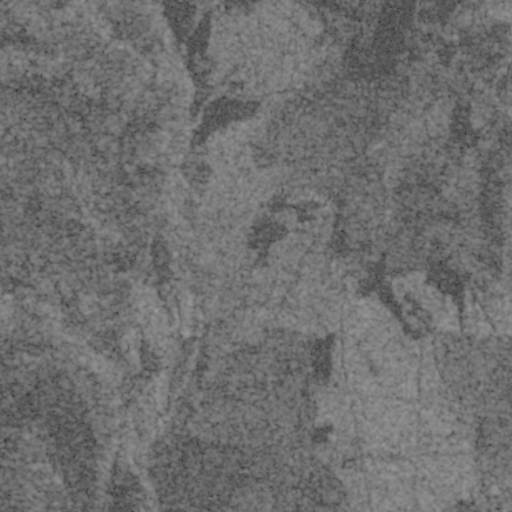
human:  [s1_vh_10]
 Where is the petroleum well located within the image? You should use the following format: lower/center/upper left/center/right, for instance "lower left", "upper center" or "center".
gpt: The petroleum well is located in the lower center of the image.
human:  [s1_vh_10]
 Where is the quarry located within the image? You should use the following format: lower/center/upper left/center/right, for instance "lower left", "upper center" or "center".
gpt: The quarry is located in the upper right of the image.
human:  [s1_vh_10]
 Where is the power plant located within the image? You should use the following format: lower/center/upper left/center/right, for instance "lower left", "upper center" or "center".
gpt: There is no power plant in the image.

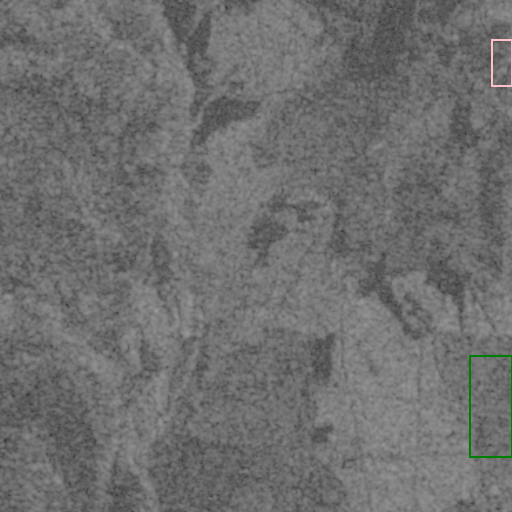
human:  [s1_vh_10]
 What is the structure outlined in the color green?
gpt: The structure outlined in green is a crop field.
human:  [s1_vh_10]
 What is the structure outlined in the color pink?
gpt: The structure outlined in pink is a quarry.
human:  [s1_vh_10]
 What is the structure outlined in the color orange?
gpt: There is no orange outline.